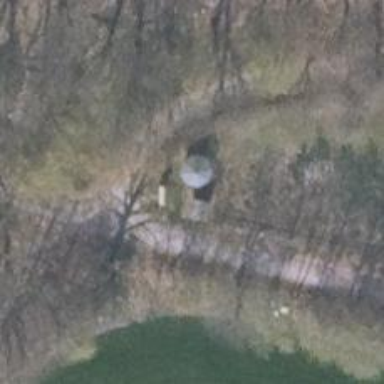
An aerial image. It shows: Shelter.